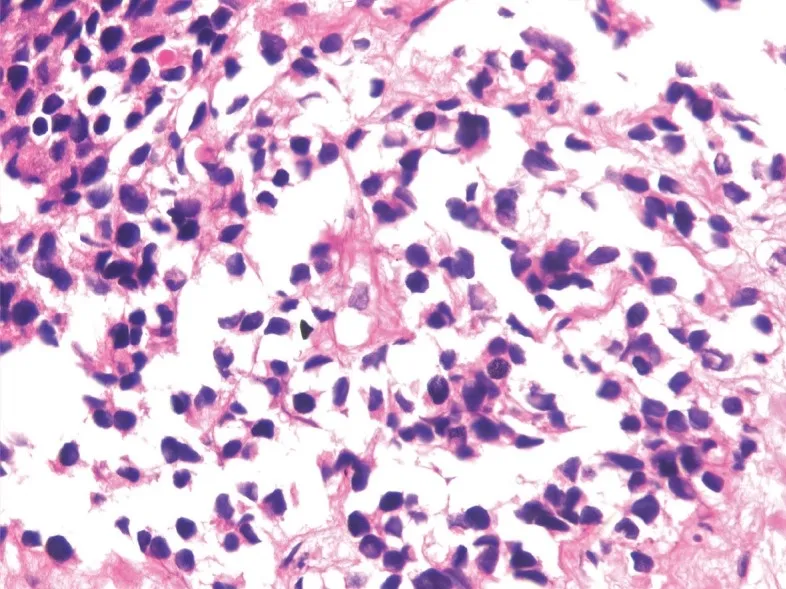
H & E stained image showing sheets of cells having moderate amount of eosinophilic cytoplasm and hyperchromatic nuclei at 40x magnification.
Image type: pathology (h&e)